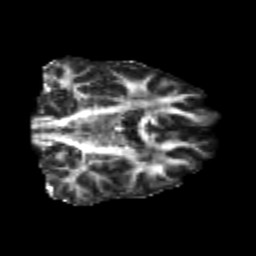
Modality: FA
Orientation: coronal
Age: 22
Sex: male
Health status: healthy
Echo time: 0.074 s